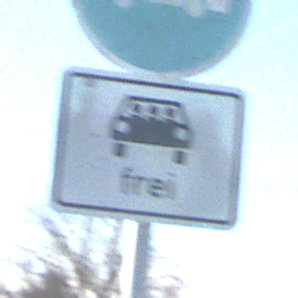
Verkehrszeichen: MehrfachbesetzePersonenkraftwagenFrei
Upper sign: Busssonderstreifen
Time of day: MorningAfternoon
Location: Outdoor (Nature)
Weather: PartlyCloudy
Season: NotSpecified
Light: Natural